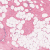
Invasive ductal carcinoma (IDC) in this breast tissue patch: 0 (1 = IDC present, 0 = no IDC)